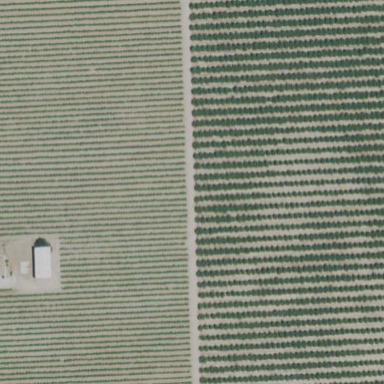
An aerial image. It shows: Vineyard with grape crops.